Question: First file name?
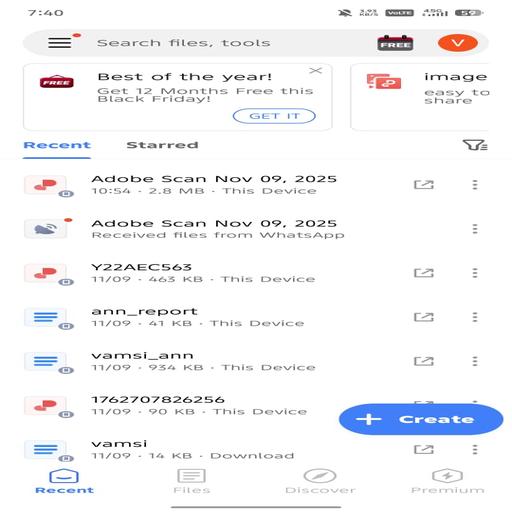
Answer: Adobe Scan